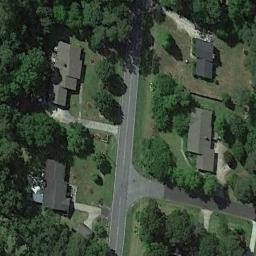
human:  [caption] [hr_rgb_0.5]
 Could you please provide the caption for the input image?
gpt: Many trees and buildings are in medium residential area .

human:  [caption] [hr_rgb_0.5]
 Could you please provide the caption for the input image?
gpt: The medium residential area with some cottages hide in the forest and a road goes through the medium residential area .

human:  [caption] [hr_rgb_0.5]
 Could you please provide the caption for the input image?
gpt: There are a few cars on the road next to the medium-sized residential area .

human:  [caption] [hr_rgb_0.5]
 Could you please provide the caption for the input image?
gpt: The medium residential is on the grass next to some trees and road .

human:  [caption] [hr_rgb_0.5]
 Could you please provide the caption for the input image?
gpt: Several black buildings and many green trees are scattered sporadically in the medium residential area .